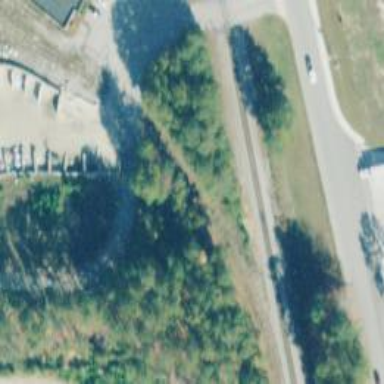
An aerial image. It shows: Rail spur service.